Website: crate-barrel
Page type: cross-sells
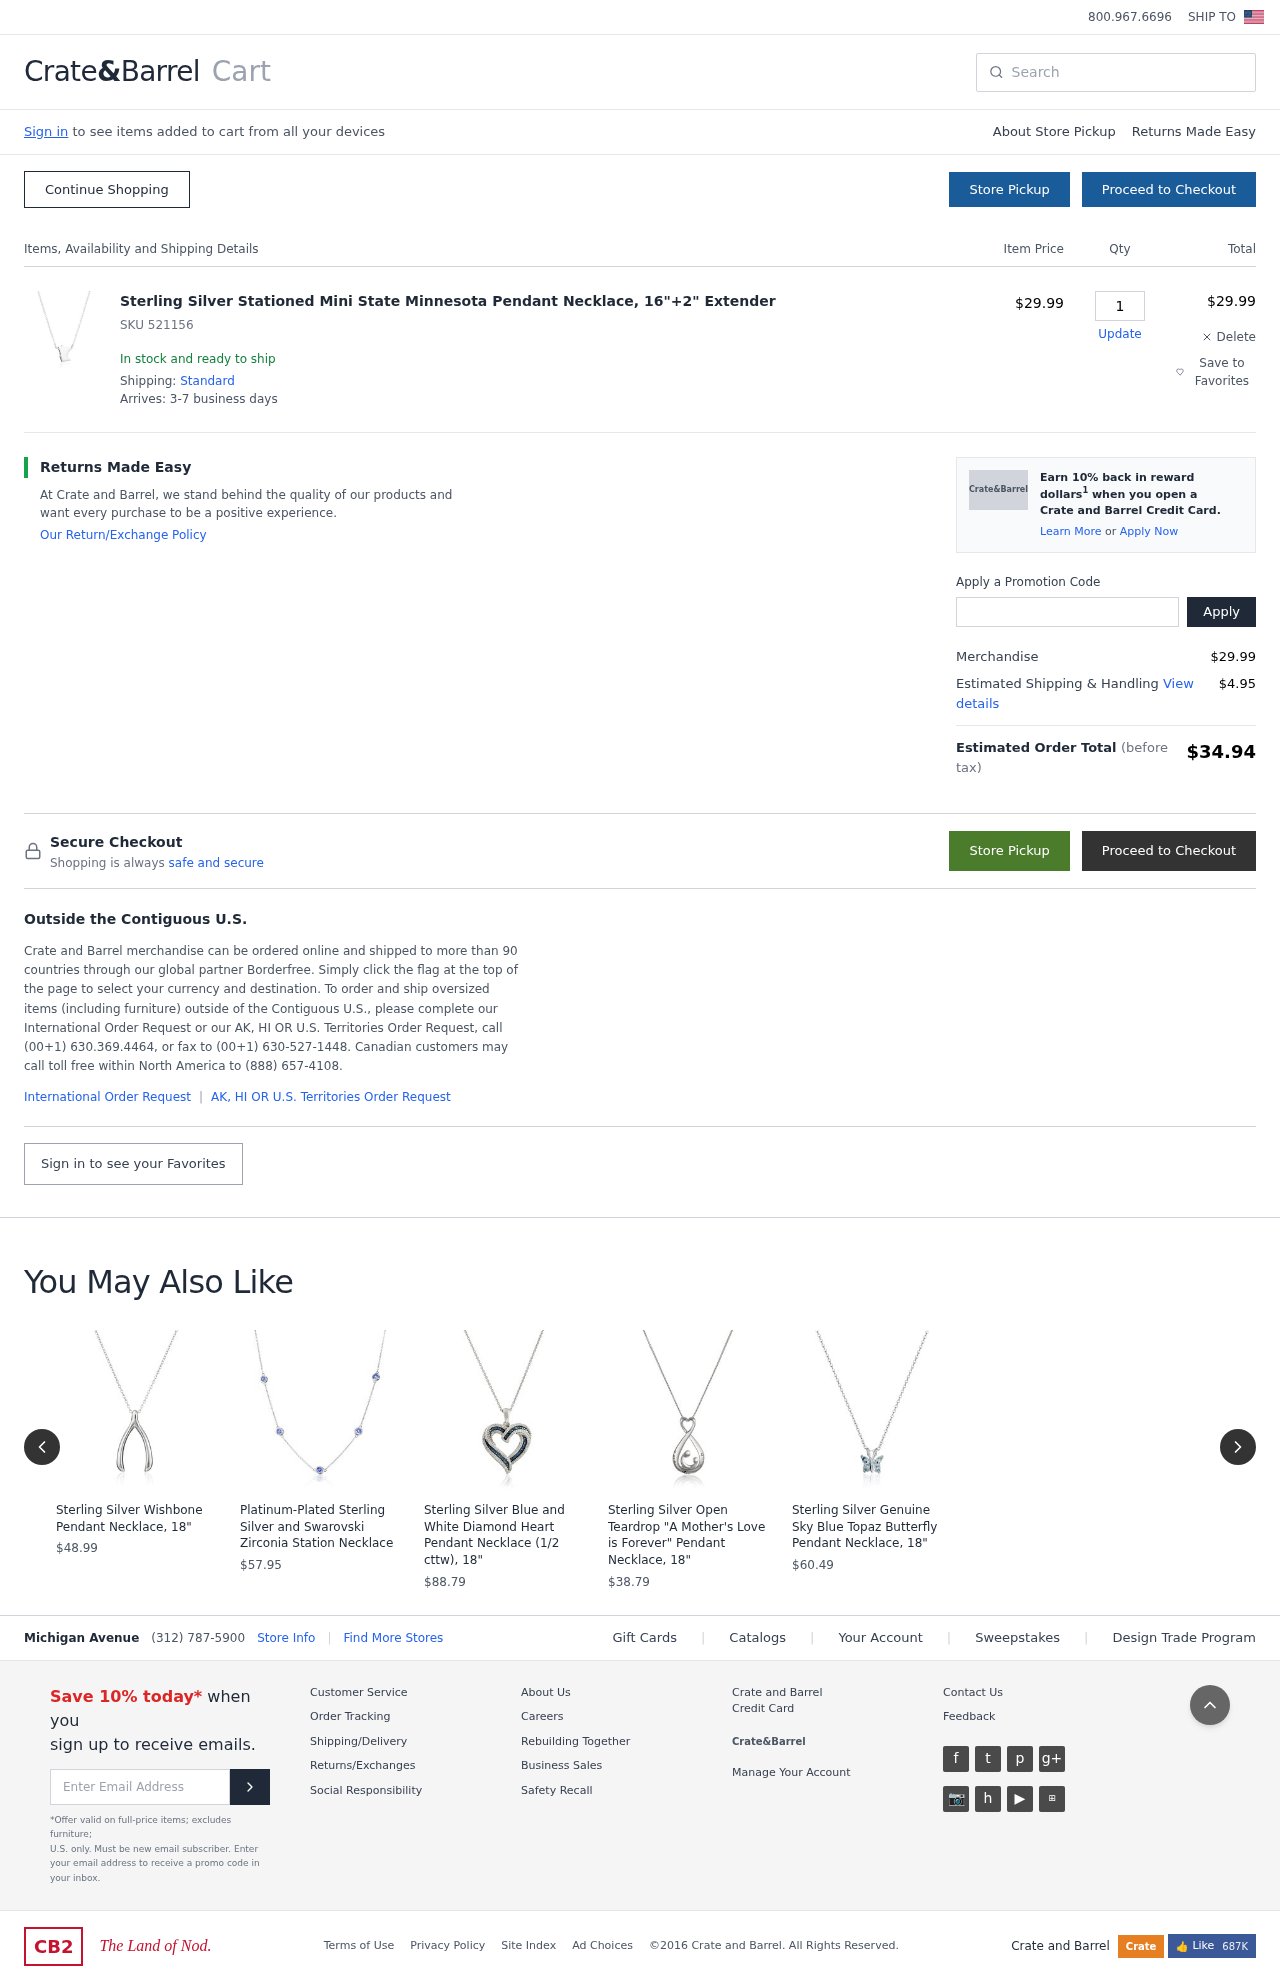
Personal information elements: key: PII_PROMO_CODE
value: JGOSAVE
Product elements: key: PRODUCT1_NAME
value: Sterling Silver Stationed Mini State Minnesota Pendant Necklace, 16"+2" Extender
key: PRODUCT1_PRICE
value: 29.99
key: PRODUCT1_QUANTITY
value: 1
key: PRODUCT2_NAME
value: Sterling Silver Wishbone Pendant Necklace, 18"
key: PRODUCT2_PRICE
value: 48.99
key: PRODUCT3_NAME
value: Platinum-Plated Sterling Silver and Swarovski Zirconia Station Necklace
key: PRODUCT3_PRICE
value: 57.95
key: PRODUCT4_NAME
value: Sterling Silver Blue and White Diamond Heart Pendant Necklace (1/2 cttw), 18"
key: PRODUCT4_PRICE
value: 88.79
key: PRODUCT5_NAME
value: Sterling Silver Open Teardrop "A Mother's Love is Forever" Pendant Necklace, 18"
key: PRODUCT5_PRICE
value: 38.79
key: PRODUCT6_NAME
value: Sterling Silver Genuine Sky Blue Topaz Butterfly Pendant Necklace, 18"
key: PRODUCT6_PRICE
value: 60.49
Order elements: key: ORDER_SKU
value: SKU 521156
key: ORDER_ITEM_TOTAL
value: $29.99
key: ORDER_SUBTOTAL
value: $29.99
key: ORDER_SHIPPING_COST
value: $4.95
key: ORDER_TOTAL
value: $34.94
Search elements: key: HEADER_SEARCH
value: Search